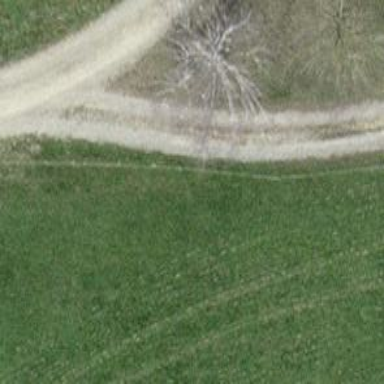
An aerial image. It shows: Gravel track with grade 3 tracktype.